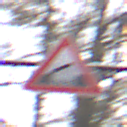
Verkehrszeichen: BeweglicheBruecke
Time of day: MorningAfternoon
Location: Outdoor (Nature)
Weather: Overcast
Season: Autumn
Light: Natural